Question: I am displaying a bigger version of google map once user click on the small fragment which display map. I am displaying bigger version of map starting map activity in dialog mode. every thing is working fine but the only problem is displayed map is very dull not bright how i can keep it bright. any help will be appriciated.

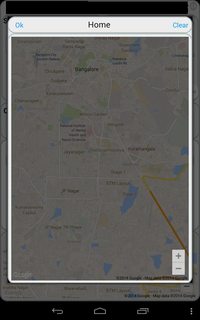
Answer: It's about the Theme you are using for your activity. user587650's answer is correct. You can find the solution inside that page. <URL>
By simply adding these items inside my themes.xml file I could solve the problem.

Hope it helps!